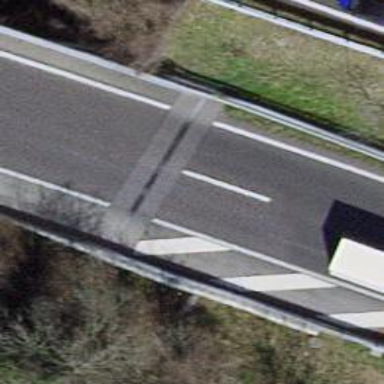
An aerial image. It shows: Motorway bridge.